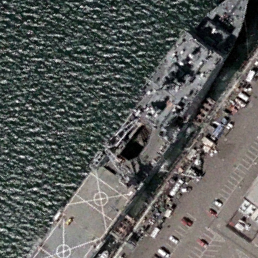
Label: combat